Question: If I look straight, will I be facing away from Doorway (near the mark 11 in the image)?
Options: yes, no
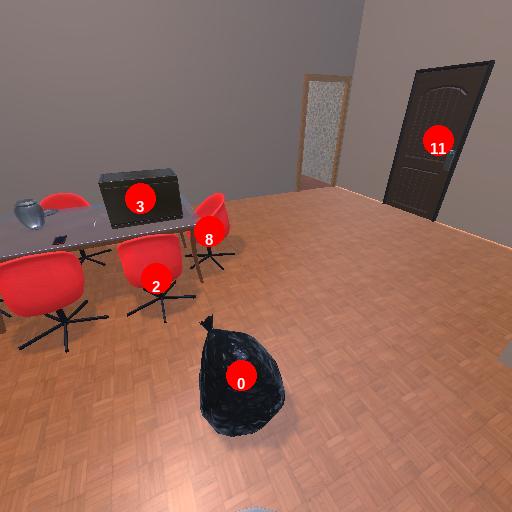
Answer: yes